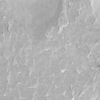
Label: not_dusty